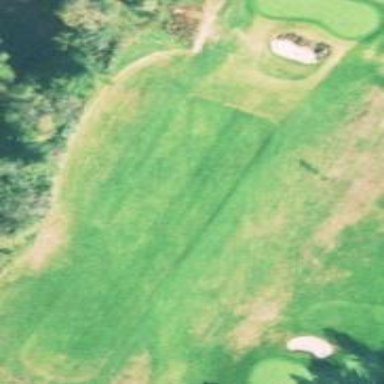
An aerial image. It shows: Golf fairway in the image.